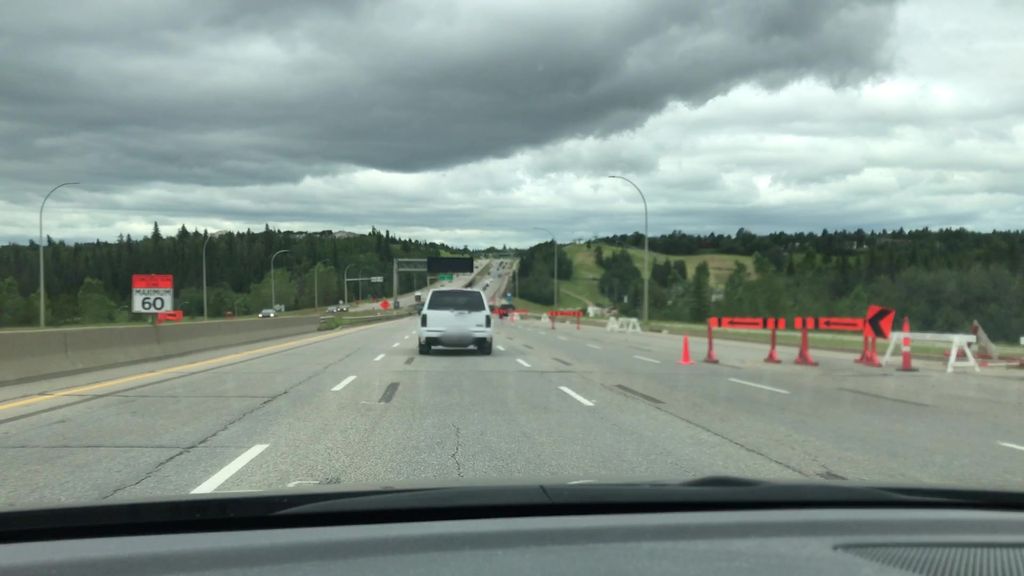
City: edmonton